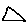
Label: triangle